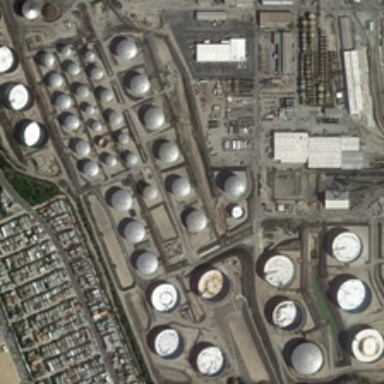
There are many storage tanks in the factory .